Field crop: maize
Growth stage: 2
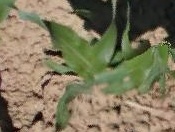
Species: maize